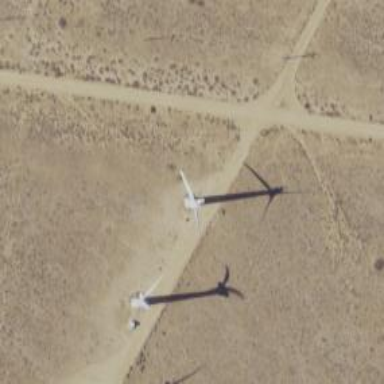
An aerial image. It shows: Wind generator powered by wind turbine.